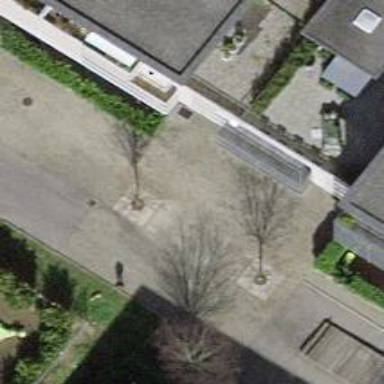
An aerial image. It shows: Footway made of paving stones.